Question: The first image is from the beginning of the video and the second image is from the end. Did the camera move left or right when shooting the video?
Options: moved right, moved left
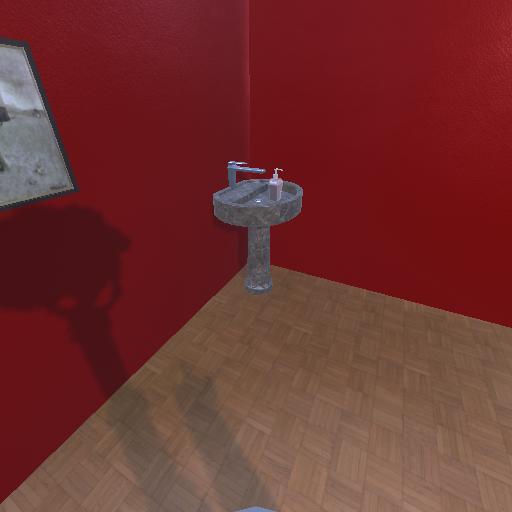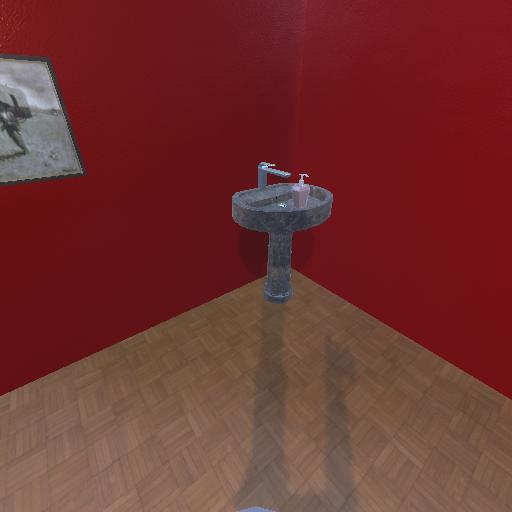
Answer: moved right